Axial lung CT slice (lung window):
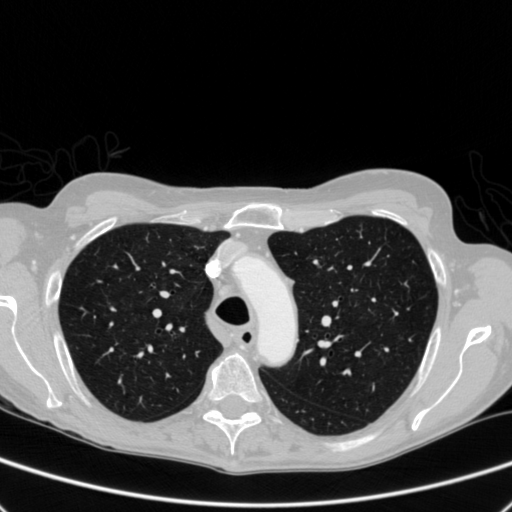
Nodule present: no